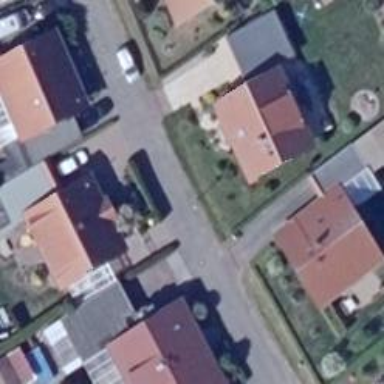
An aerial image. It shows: Residential road with no sidewalk.